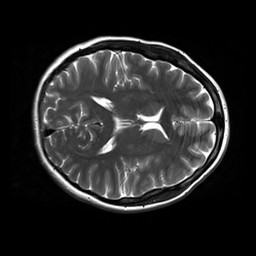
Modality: T2w
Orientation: axial
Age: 28
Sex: female
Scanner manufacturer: siemens
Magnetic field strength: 3 T
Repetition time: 8.53 s
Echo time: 0.091 s